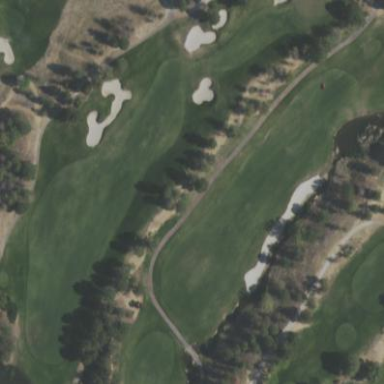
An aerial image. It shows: Rough area on grassy golf course.